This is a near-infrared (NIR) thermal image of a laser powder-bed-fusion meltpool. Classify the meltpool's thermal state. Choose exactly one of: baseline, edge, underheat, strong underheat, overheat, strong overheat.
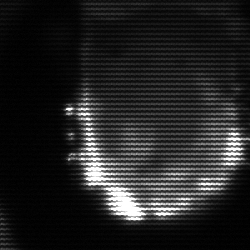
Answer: baseline